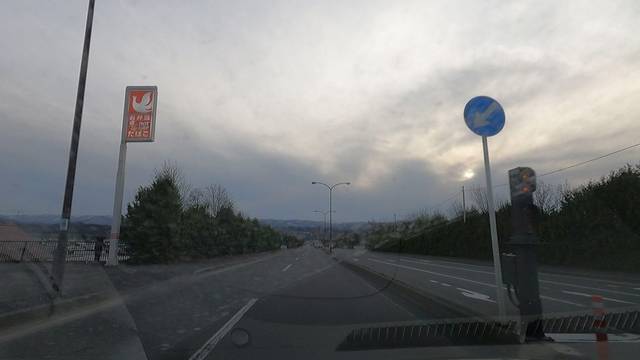
Region: Japan
Coordinates: 43.728, 142.374